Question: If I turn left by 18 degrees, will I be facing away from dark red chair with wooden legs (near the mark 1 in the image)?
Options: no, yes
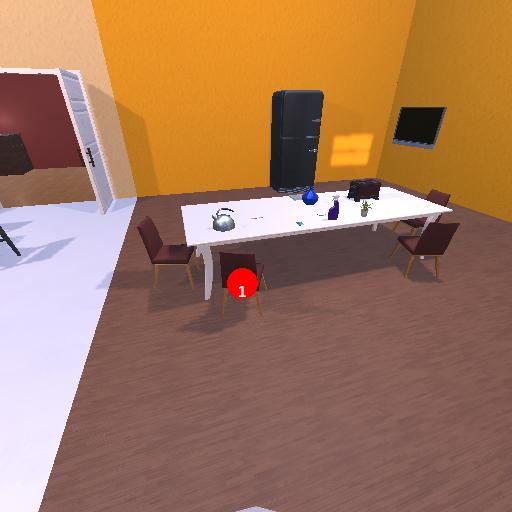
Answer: no